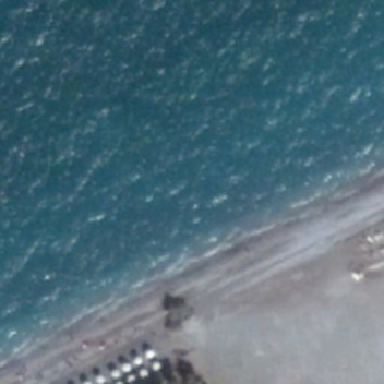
There are several white yachts on the beach .